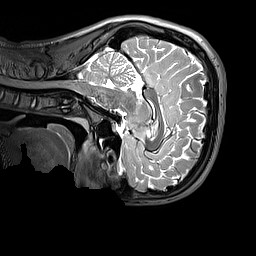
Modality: T2w
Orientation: sagittal
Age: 13
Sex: male
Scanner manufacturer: siemens
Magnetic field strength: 3 T
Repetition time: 3.2 s
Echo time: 0.408 s